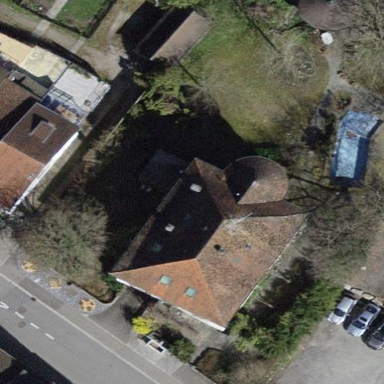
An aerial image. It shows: Building with tile roof.